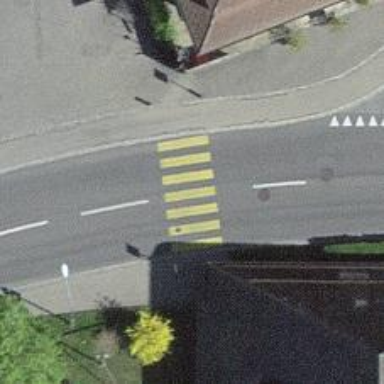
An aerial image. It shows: Secondary road with asphalt surface and sidewalks on both sides.